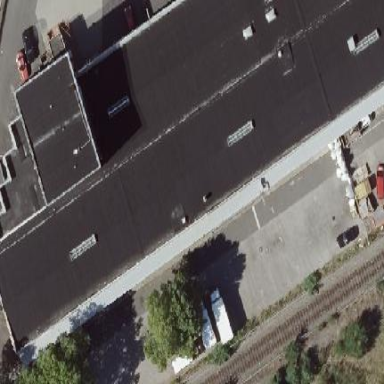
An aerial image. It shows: View of roof of building.